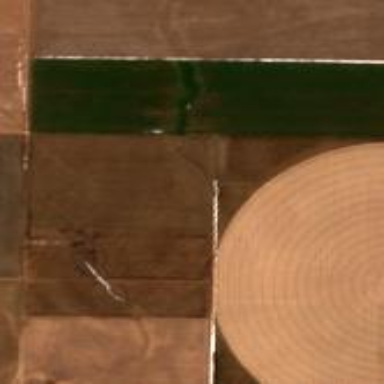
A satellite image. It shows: Farmland with pivot irrigation system.